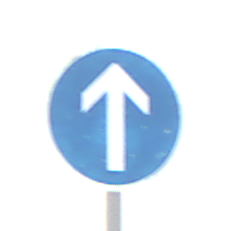
Verkehrszeichen: VorgeschriebeneFahrtrichtungGeradeaus
Umgebung: Outdoor, Nature
Tageszeit: MorningAfternoon
Wetter: Overcast
Licht: Natural
Jahreszeit: Winter
Kontrast: LowContrast